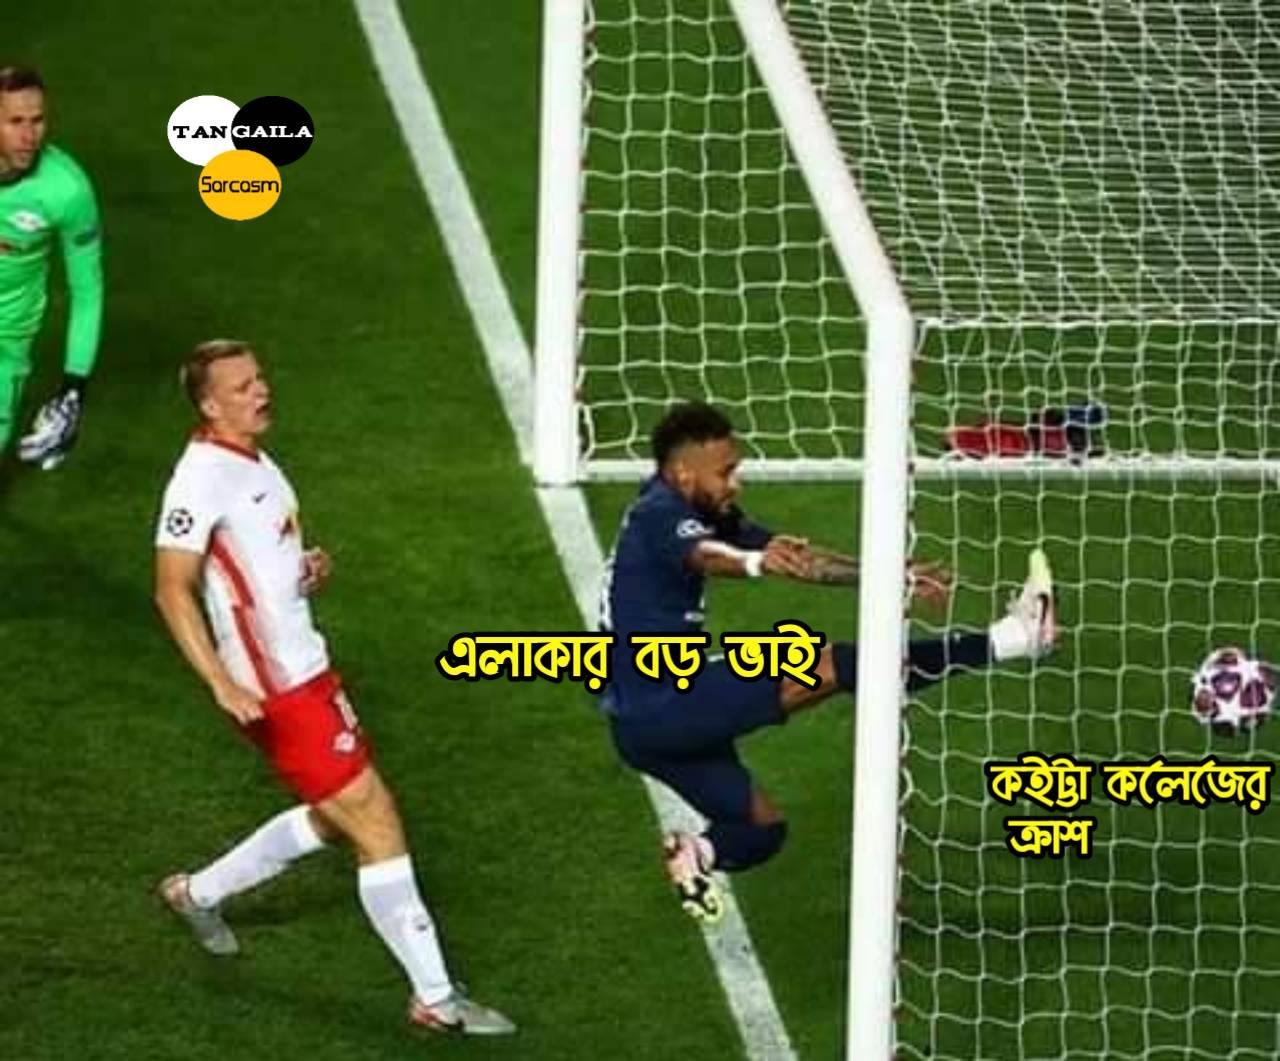
Caption: এলাকার বড় ভাই   কইট্টা কলেজের ক্রাশ
Label: non-hate